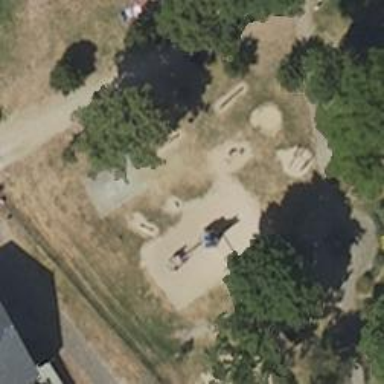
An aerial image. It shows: Springy playground.